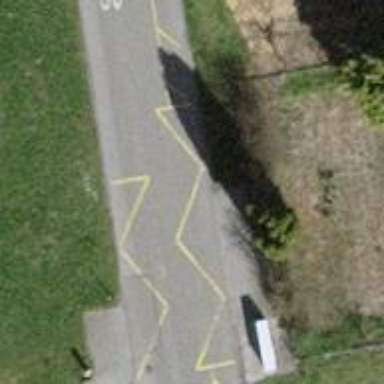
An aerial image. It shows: Public transport stop position.